Question: How do I manually adjust/set the height of the button-pane in the jQuery dialog without changing the CSS file? I want to adjust the height of the DIV that contains the message and the DIV that contains the button(marked in green lines) from Javascript.

'''
function showMessageDialog(title, message, width){
// create div if it doesn't exist already
if(!$("#msgDialogDiv").length) {
$("<DIV></DIV>").appendTo("body").attr("id","msgDialogDiv");
}
// set the message
$("#msgDialogDiv").html(message).css("color","red");
// show the dialog
$("#msgDialogDiv").dialog({
modal: true, resizable: false, draggable: false, title: title, width: width,
buttons: {OK: function(){$(this).dialog("close");}}
});
// This changes the height as I want.
// $("#msgDialogDiv").css({"overflow":"hidden","height":"10px"});
// this changes the font on button
//$("#msgDialogDiv").dialog("widget").find(".ui-button-text").css("font-size", "11px");
return;
}
showMessageDialog("Hello Stackoverflow!", "This is my first question on stackoverflow",400);
'''
While posting this question I tried to adjust the DIV height and it worked. I also tried changing the font-size of the button, but that just changes the size of the button. I want to control the size of that entire DIV. Is it due to the padding around the button?
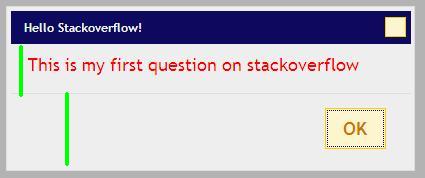
Answer: Found it myself. This is what I was looking for.
'''
// set the size of the button
$("#msgDialogDiv").dialog("widget")
.find(".ui-button-text").css("font-size", "10px")
// this is not required. but doesn't hurt. To hardcode the height,
// just change to height instead of minHeight
//$("#msgDialogDiv").css({"minHeight":"10px"})
// button pane style
$("#msgDialogDiv").dialog("widget").find(".ui-dialog-buttonpane")
.css({"padding":".1em .1em .1em 0","margin":"0 0 0 0"} )
// button style
$("#msgDialogDiv").dialog("widget").find("button")
.css({"padding":"0 .2em 0 .2em","margin":"0 .5em 0 0"} )
'''